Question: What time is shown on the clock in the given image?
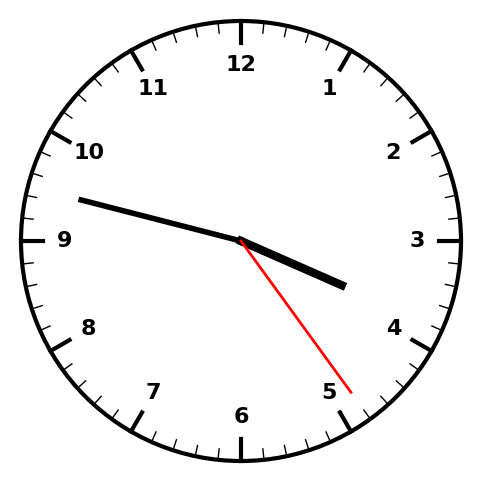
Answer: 03:47:24